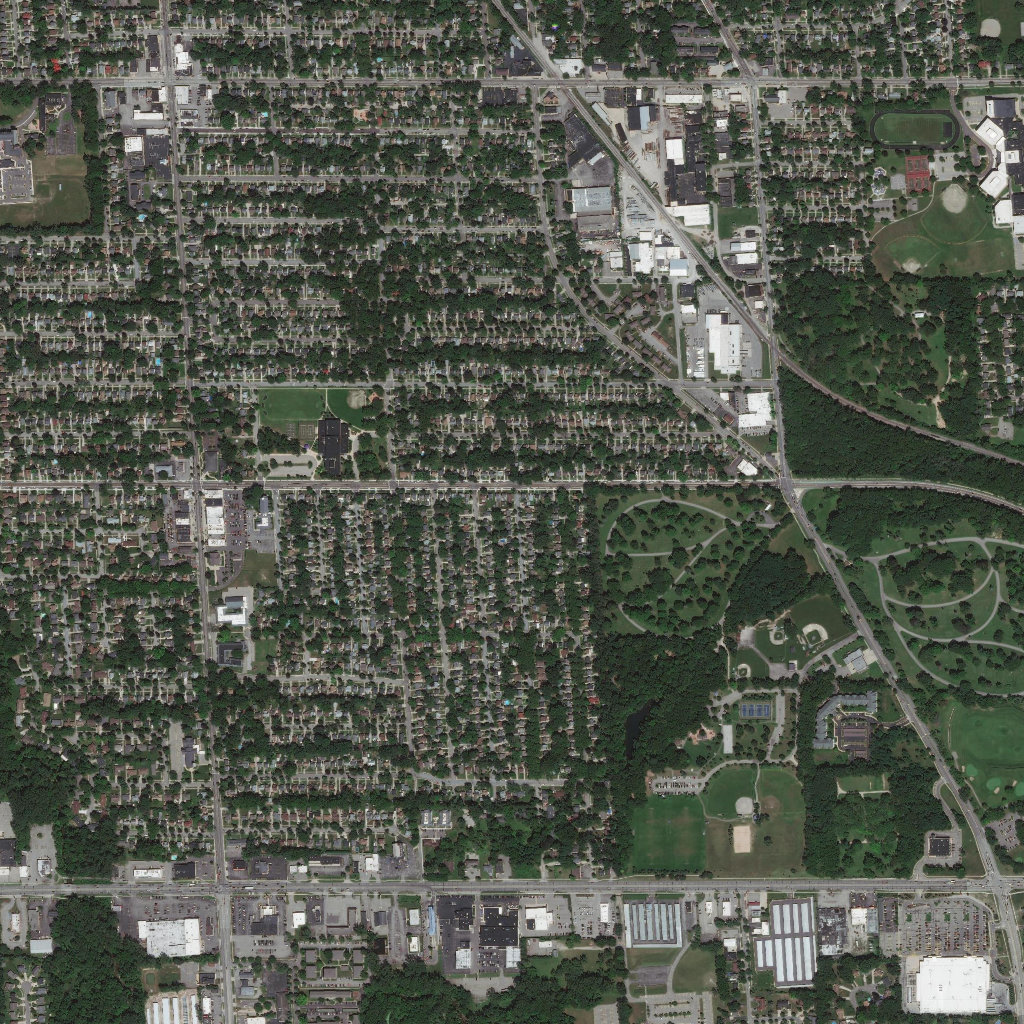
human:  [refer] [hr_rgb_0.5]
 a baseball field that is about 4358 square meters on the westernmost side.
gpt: <box>[[31, 38, 35, 41, 0]]</box>